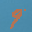
Label: 9